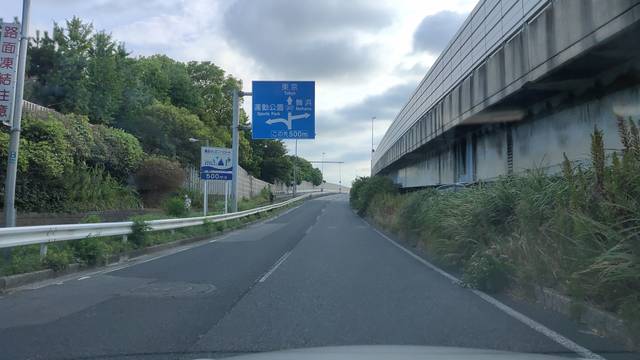
Region: Japan
Coordinates: 35.64, 139.891